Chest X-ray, PA view. Patient: 56 years old, sex F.
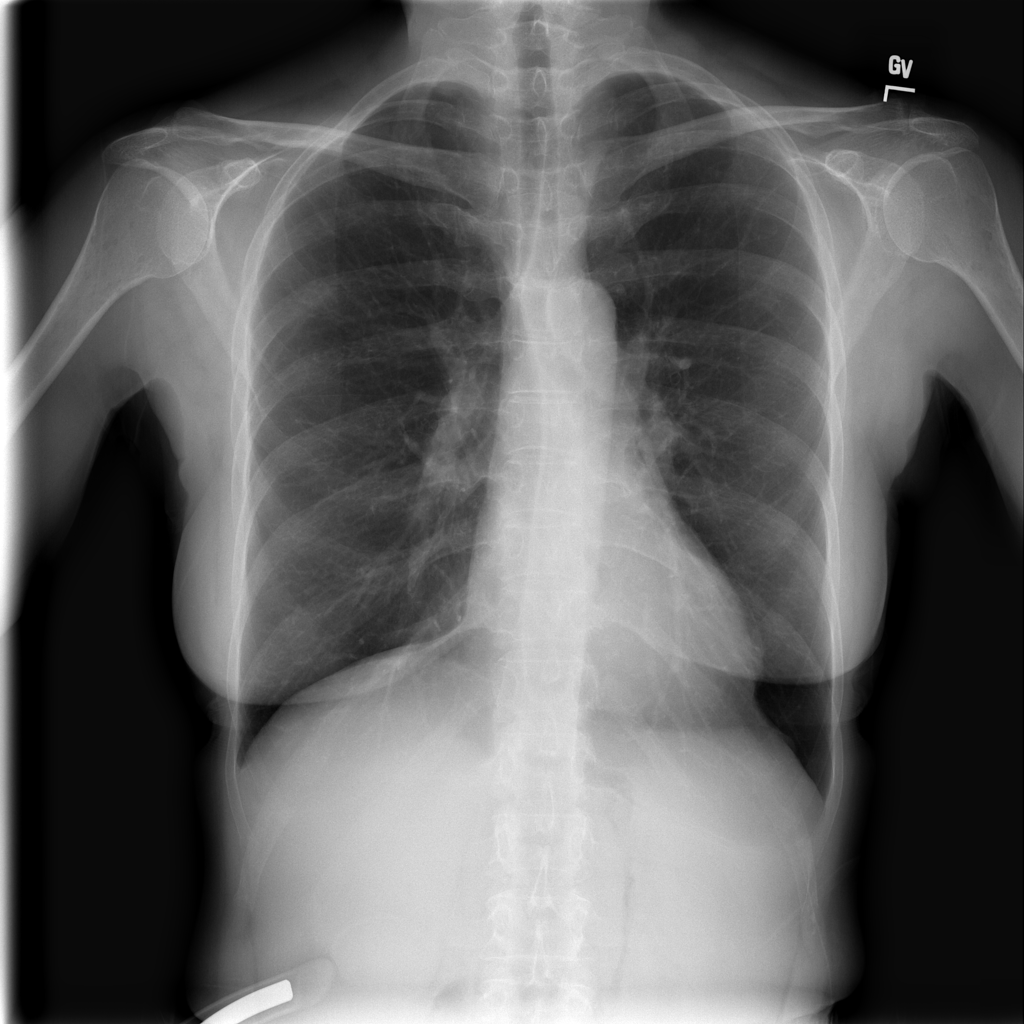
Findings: No Finding